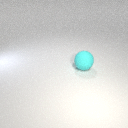
large cyan rubber sphere